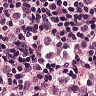
Metastatic tissue present: yes